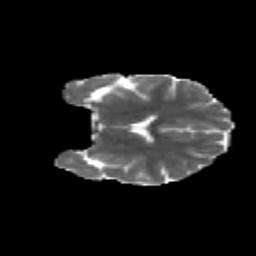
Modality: MD
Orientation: coronal
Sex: female
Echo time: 0.114 s